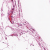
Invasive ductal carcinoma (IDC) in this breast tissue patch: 0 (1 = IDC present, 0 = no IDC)